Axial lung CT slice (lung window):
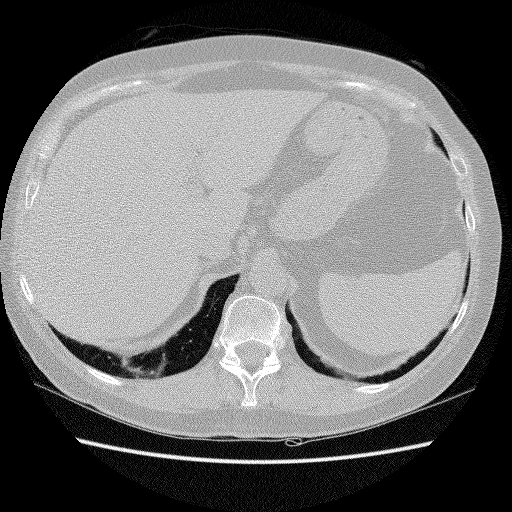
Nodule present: no